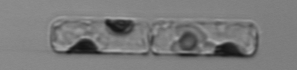
Label: Guinardia_delicatula